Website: bh-photo
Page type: customer-info-address
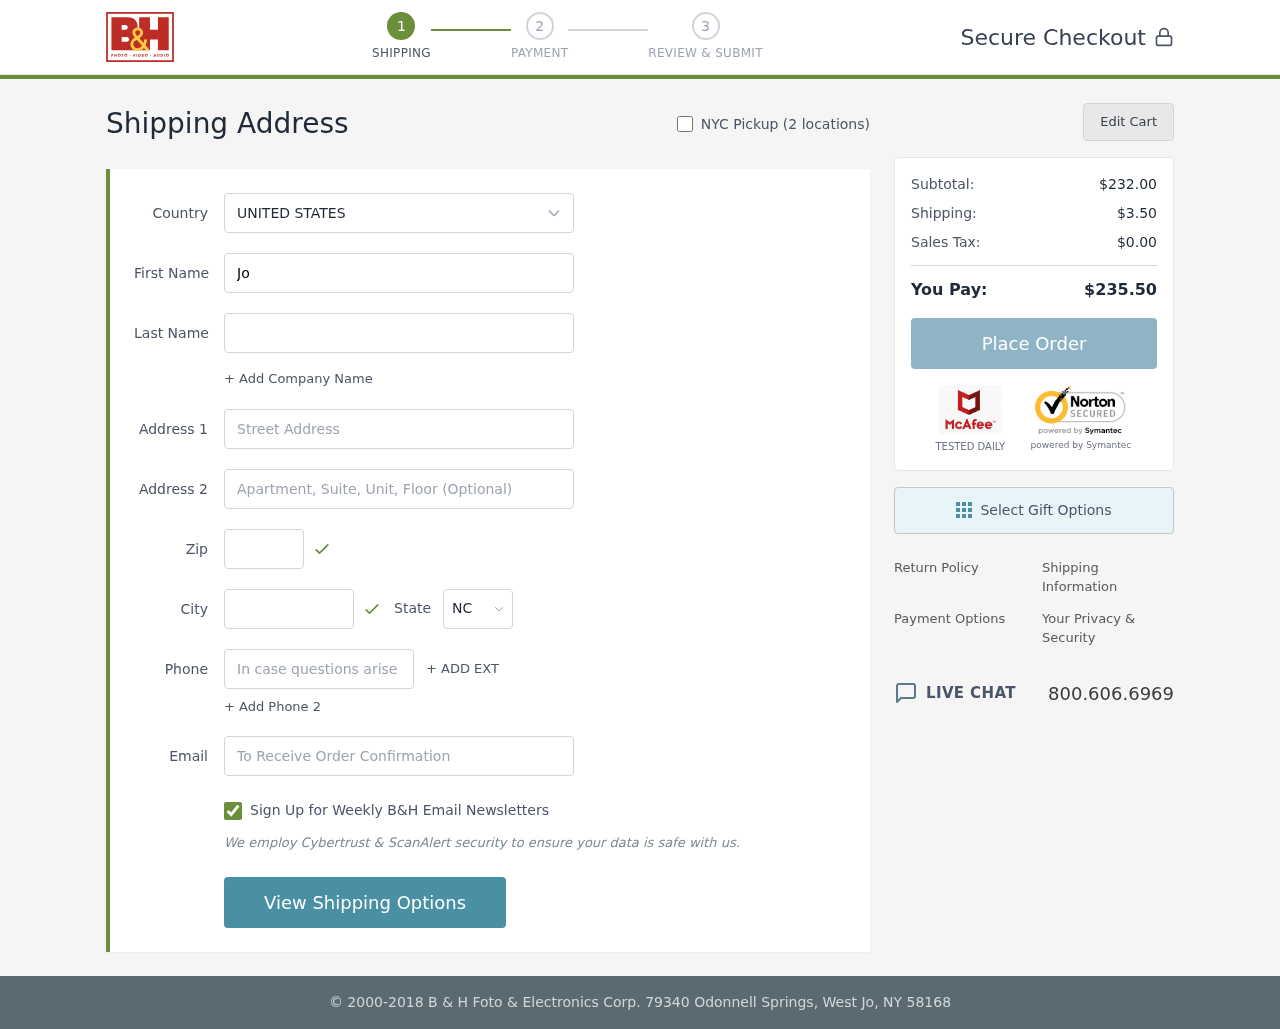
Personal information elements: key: PII_CITY
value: Arnoldshire
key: PII_COUNTRY
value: United States
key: PII_EMAIL
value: jordanrobertson@gmail.com
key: PII_FIRSTNAME
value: Jordan
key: PII_LASTNAME
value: Robertson
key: PII_PHONE
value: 7023868216
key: PII_POSTCODE
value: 51362
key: PII_STATE_ABBR
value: NC
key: PII_STREET
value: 110 Frank Passage
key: PII_STREET2
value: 0867 Watkins Heights Apt. 414
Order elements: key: ORDER_SUBTOTAL
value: $232.00
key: ORDER_SHIPPING_COST
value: $3.50
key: ORDER_TAX
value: $0.00
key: ORDER_TOTAL
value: $235.50